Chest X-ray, AP view. Patient: 50 years old, sex M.
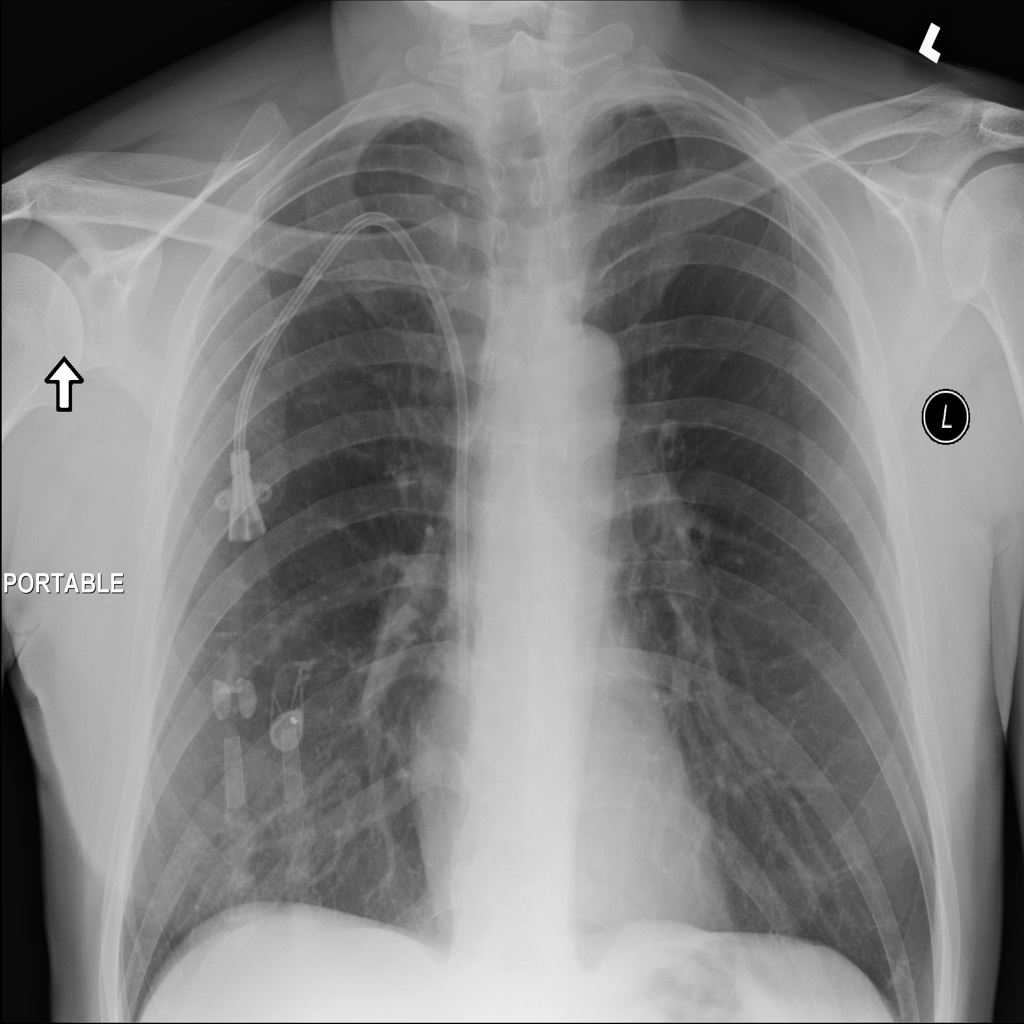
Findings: No Finding